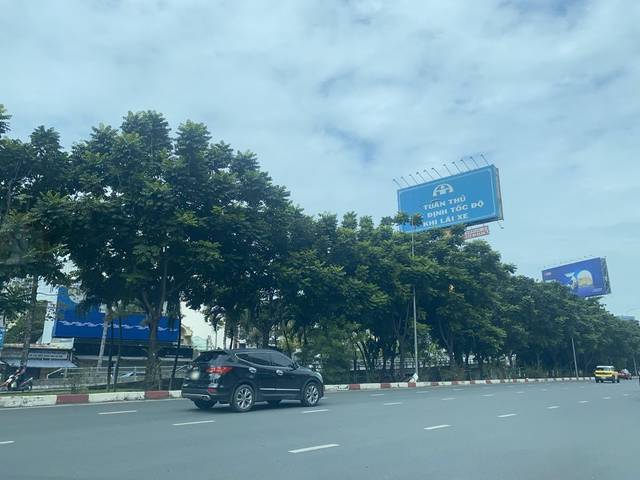
Region: Vietnam
Coordinates: 10.796, 106.719